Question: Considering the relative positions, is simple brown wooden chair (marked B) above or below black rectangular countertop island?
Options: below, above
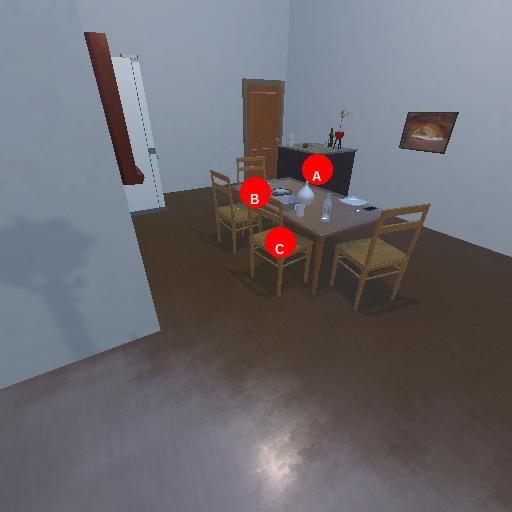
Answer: below